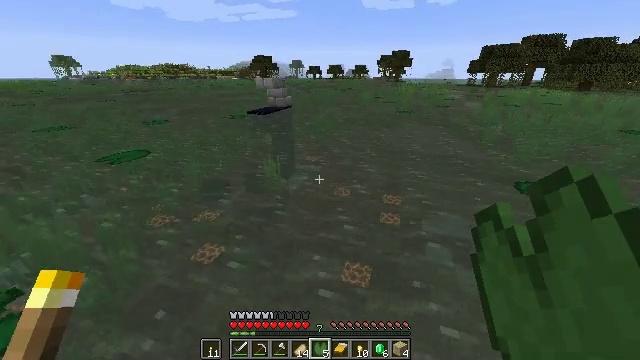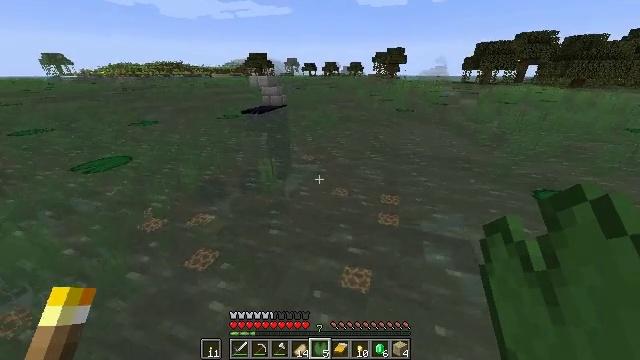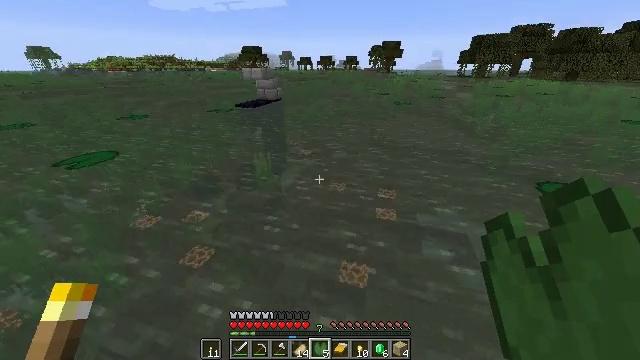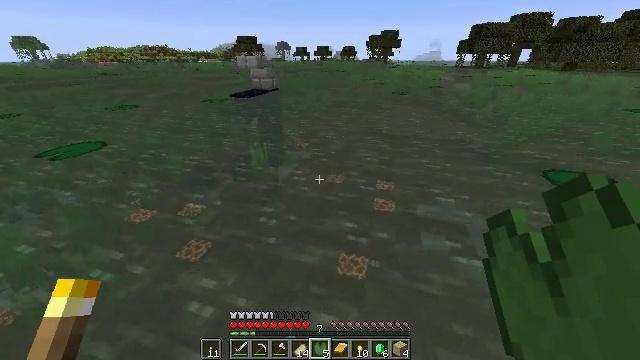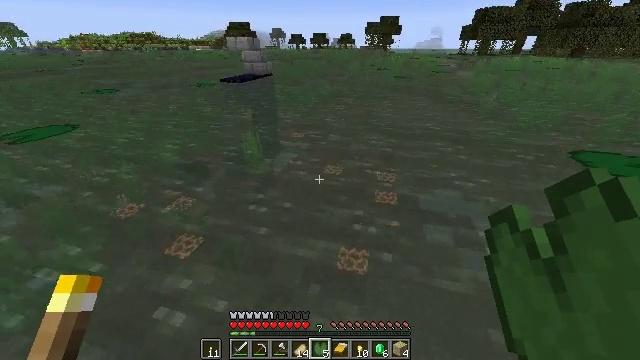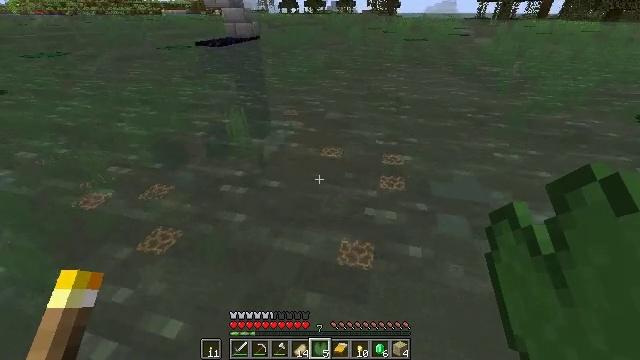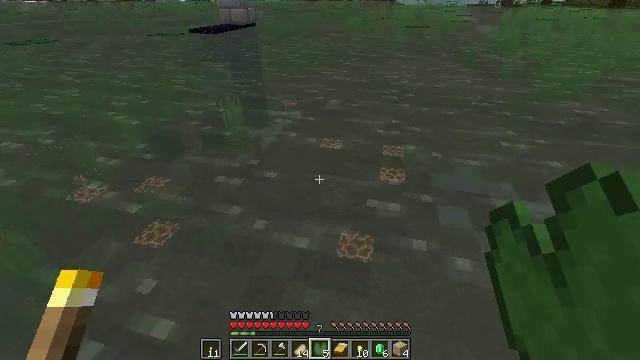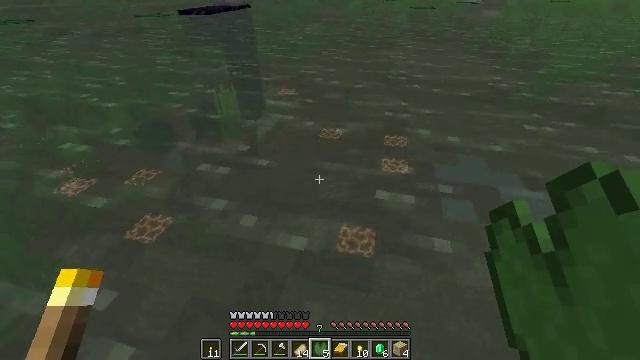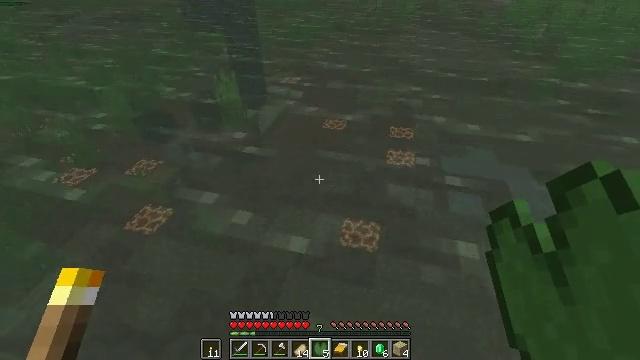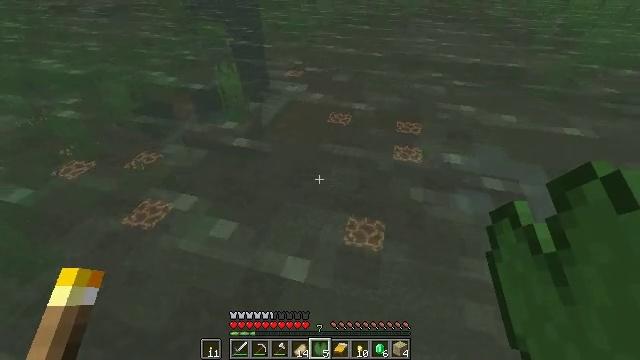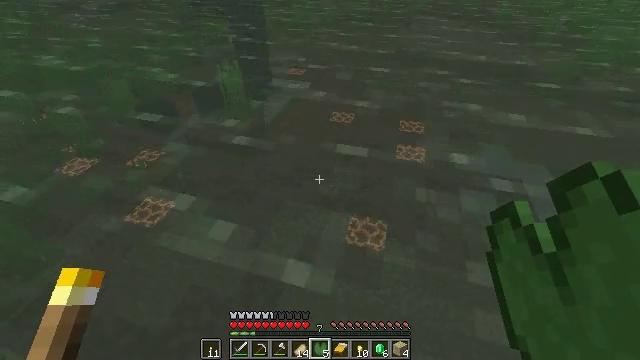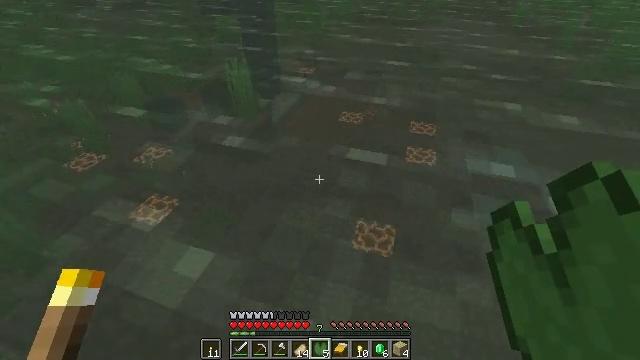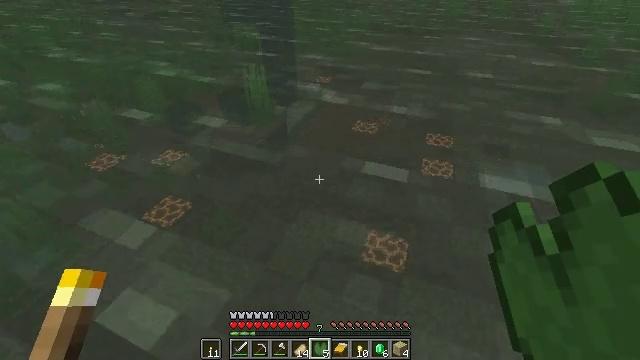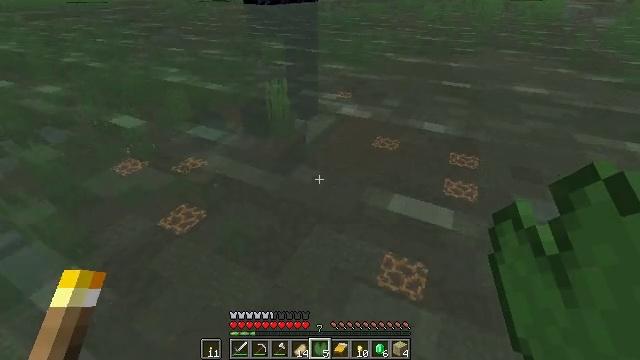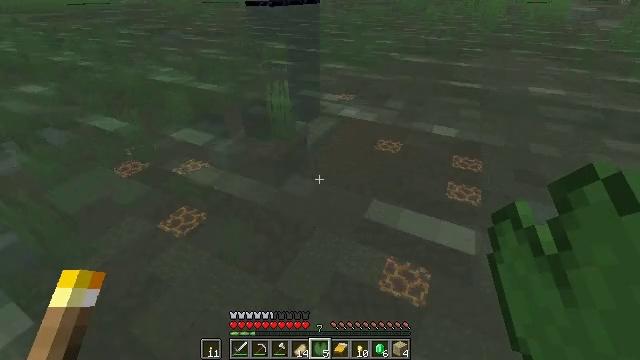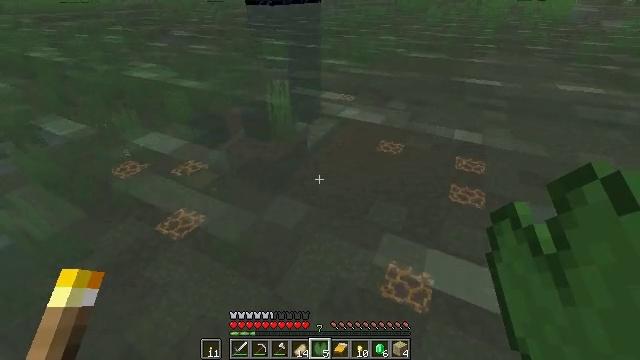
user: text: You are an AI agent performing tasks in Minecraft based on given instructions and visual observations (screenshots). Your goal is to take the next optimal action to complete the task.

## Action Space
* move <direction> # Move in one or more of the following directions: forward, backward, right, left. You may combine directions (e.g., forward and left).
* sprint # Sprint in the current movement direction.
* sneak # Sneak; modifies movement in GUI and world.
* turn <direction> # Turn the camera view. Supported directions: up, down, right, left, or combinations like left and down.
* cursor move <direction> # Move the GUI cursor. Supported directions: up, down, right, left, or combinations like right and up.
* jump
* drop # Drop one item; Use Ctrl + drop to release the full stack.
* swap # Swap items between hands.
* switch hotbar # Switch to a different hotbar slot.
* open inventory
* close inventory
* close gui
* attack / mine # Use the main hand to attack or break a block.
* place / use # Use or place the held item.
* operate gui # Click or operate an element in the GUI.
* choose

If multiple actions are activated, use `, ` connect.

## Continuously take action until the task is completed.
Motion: motion action
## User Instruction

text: Drop a lily pad.
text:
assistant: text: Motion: move forward, sprint, turn right
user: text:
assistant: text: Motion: move forward, sprint, turn right and down
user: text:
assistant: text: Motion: move forward, sprint, turn down
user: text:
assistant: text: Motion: move forward, sprint, turn down
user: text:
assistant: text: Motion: move forward, sprint, turn down
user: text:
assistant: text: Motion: move forward, sprint, turn down
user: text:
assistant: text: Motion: move forward, sprint, turn down
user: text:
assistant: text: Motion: move forward, sprint, turn down
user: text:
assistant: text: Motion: move forward, sprint, turn left and down
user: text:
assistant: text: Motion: move forward, sprint
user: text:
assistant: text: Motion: move forward, sprint, turn left
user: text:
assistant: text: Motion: move forward, sprint, turn left and up
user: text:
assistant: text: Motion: move forward, sprint, turn left and up
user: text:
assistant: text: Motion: move forward, sprint
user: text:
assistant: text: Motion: move forward, sprint
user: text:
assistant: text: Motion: move forward, sprint
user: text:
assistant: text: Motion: move forward, sprint
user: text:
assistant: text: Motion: move forward, sprint
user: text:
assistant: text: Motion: move forward, sprint
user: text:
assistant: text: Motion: move forward, sprint
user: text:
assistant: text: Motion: move forward, sprint
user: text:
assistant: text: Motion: move forward, sprint
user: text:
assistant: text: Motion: move forward, sprint
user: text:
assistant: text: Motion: move forward, sprint, turn left and up
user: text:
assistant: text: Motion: move forward, sprint
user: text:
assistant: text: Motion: move forward, sprint
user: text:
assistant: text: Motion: move forward, sprint, turn left
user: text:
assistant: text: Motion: move forward, sprint, turn left
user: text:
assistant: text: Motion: move forward, sprint, turn left
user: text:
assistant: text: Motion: move forward, sprint, turn left and down